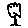
Label: tree